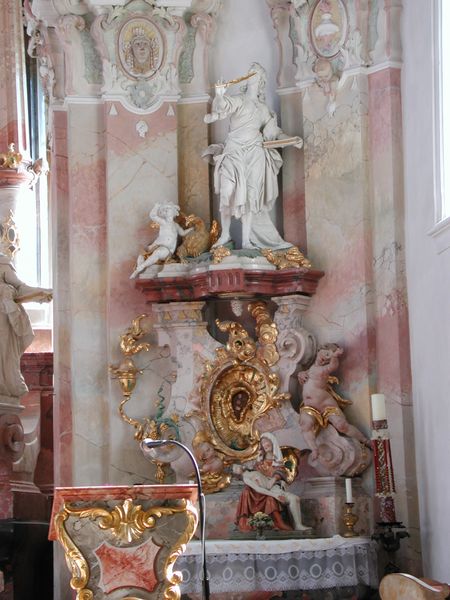
Titel: Birnau am Bodensee, Basilika Unserer Lieben Frau, Blick zum Hochaltar
Künstler: Peter Thumb
Standort: Birnau am Bodensee, Wallfahrtskirche (EU - D - BW)
Schlagwörter: adler, feder, vogel, weiß, bunt, fenster, geschwungen, licht, marmor, säule, tisch, ornament, wand, barock, spitze, tod, kirche, gold, decke, rosa, engel, putto, skulptur, statue, bewegt, liegen, schwan, pilaster, saal, kerze, kerzen, stuck, foto, buch, glaube, religion, technik, becken, kunst, altar, pult, christus, jesus, heiliger, heilige, kitsch, putten, maria, putti, marmorierung, verziehrung, sterbend, podium, martyrer, retabel, hausaltar, marmoor, seitenaltar, altaraufbau, ambo, mikrofon, mikrophon, rednerpult, tischdekce, 1780, taufbekcen, fefer, seitenalter, trauernde maria